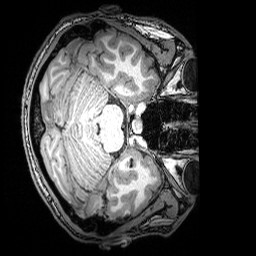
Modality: T1w
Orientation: axial
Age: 21
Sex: male
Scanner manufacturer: siemens
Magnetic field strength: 3 T
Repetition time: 2.53 s
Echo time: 0.00388 s